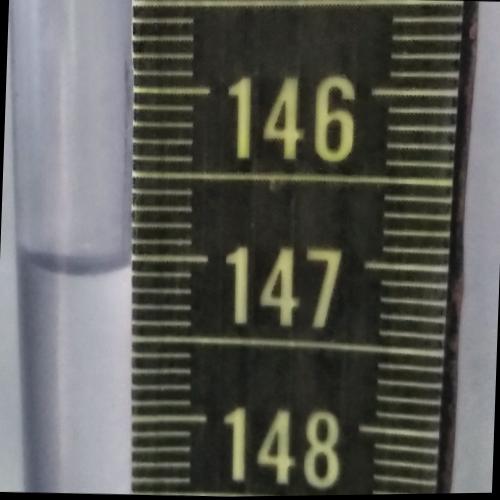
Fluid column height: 147.1 cm